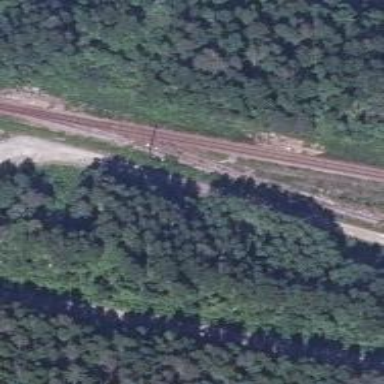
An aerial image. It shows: Wedge is used for the railway derail.